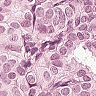
Metastatic tissue present: yes